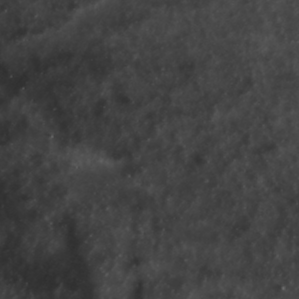
Label: non_frost